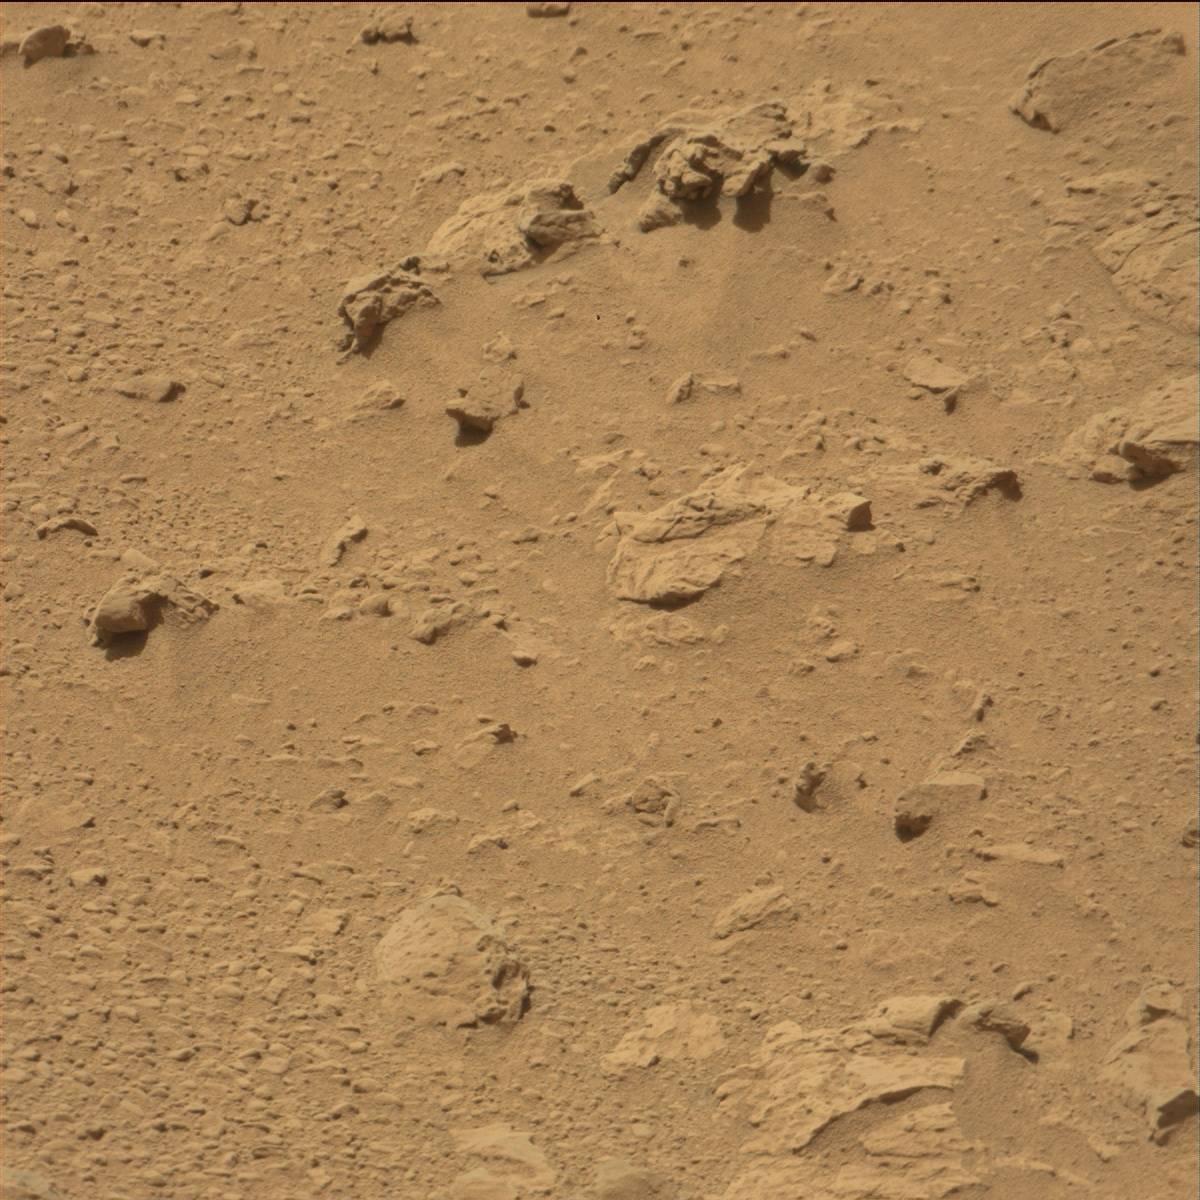
Terrain classes present: Bedrock, Sand / Soil